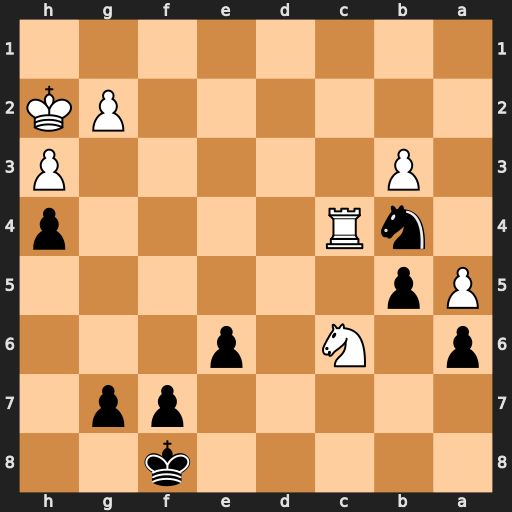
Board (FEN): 5k2/5pp1/p1N1p3/Pp6/1nR4p/1P5P/6PK/8
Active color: b
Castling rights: -
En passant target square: -
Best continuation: bxc4 Nxb4 cxb3